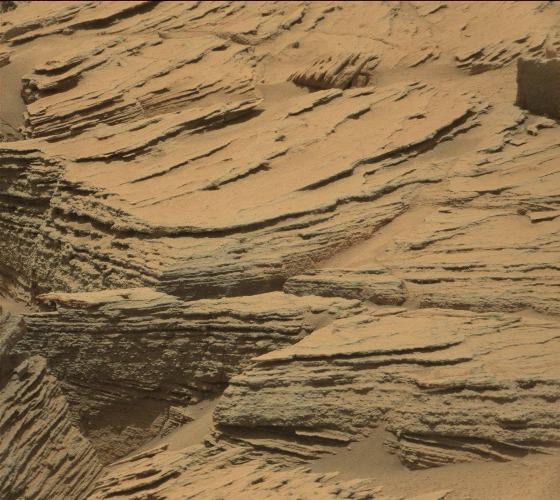
Terrain classes present: Bedrock, Gravel / Sand / Soil, Rock, Shadow, Sky / Distant Mountains